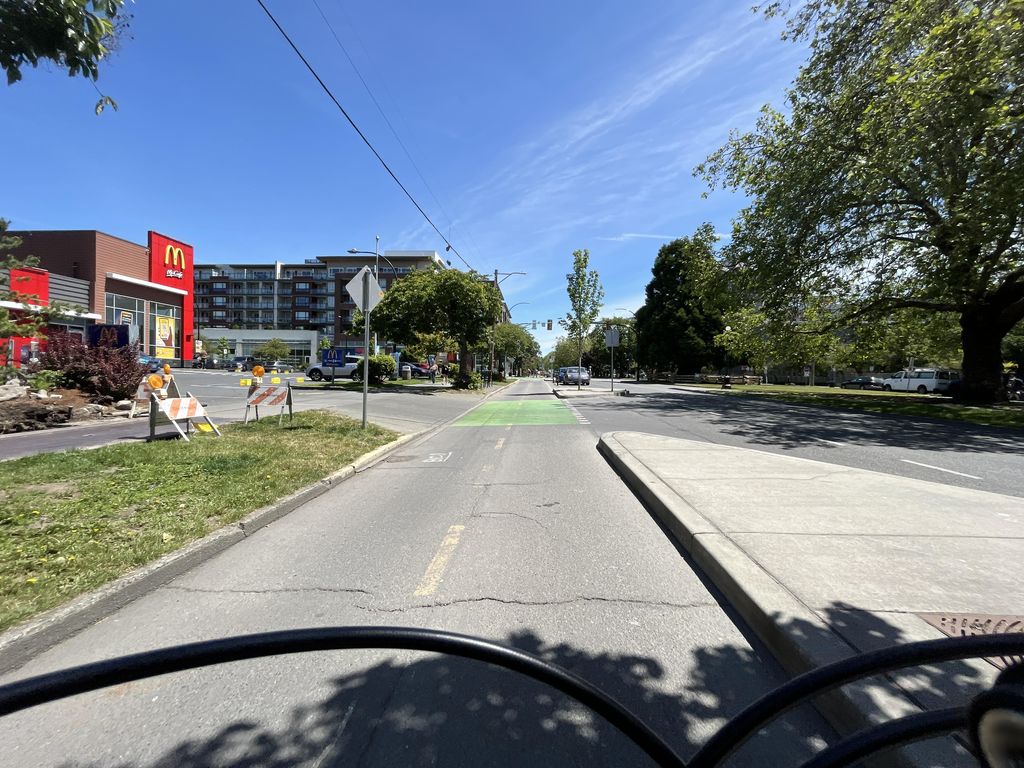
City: victoria